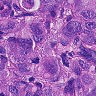
Metastatic tissue present: yes